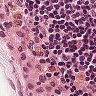
Metastatic tissue present: no